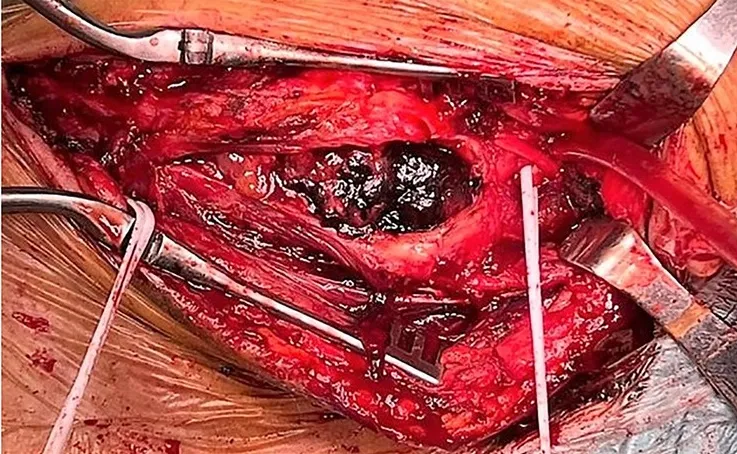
(A) Intraoperative image showing the pseudoaneurysm sac opened.
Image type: medical_photograph (other_medical_photograph)